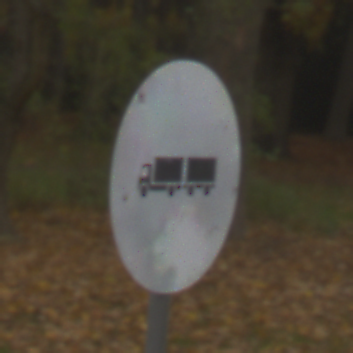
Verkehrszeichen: VerbotLastkraftwagenMitAnhaenger
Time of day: Midday
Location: Outdoor (Nature)
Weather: Overcast
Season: Autumn
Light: Natural